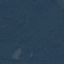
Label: Forest